Question: I have the suffixes for iPad and iPad retina screen devices defined as -ipad and -ipadhd for my ccFileUtils for my universal app, and I also have all my graphics included in the correct size for iPad and the retina iPad with the correct suffixes... However whenever I run the app in the simulator it shows the standard without suffix images :/ Like so...

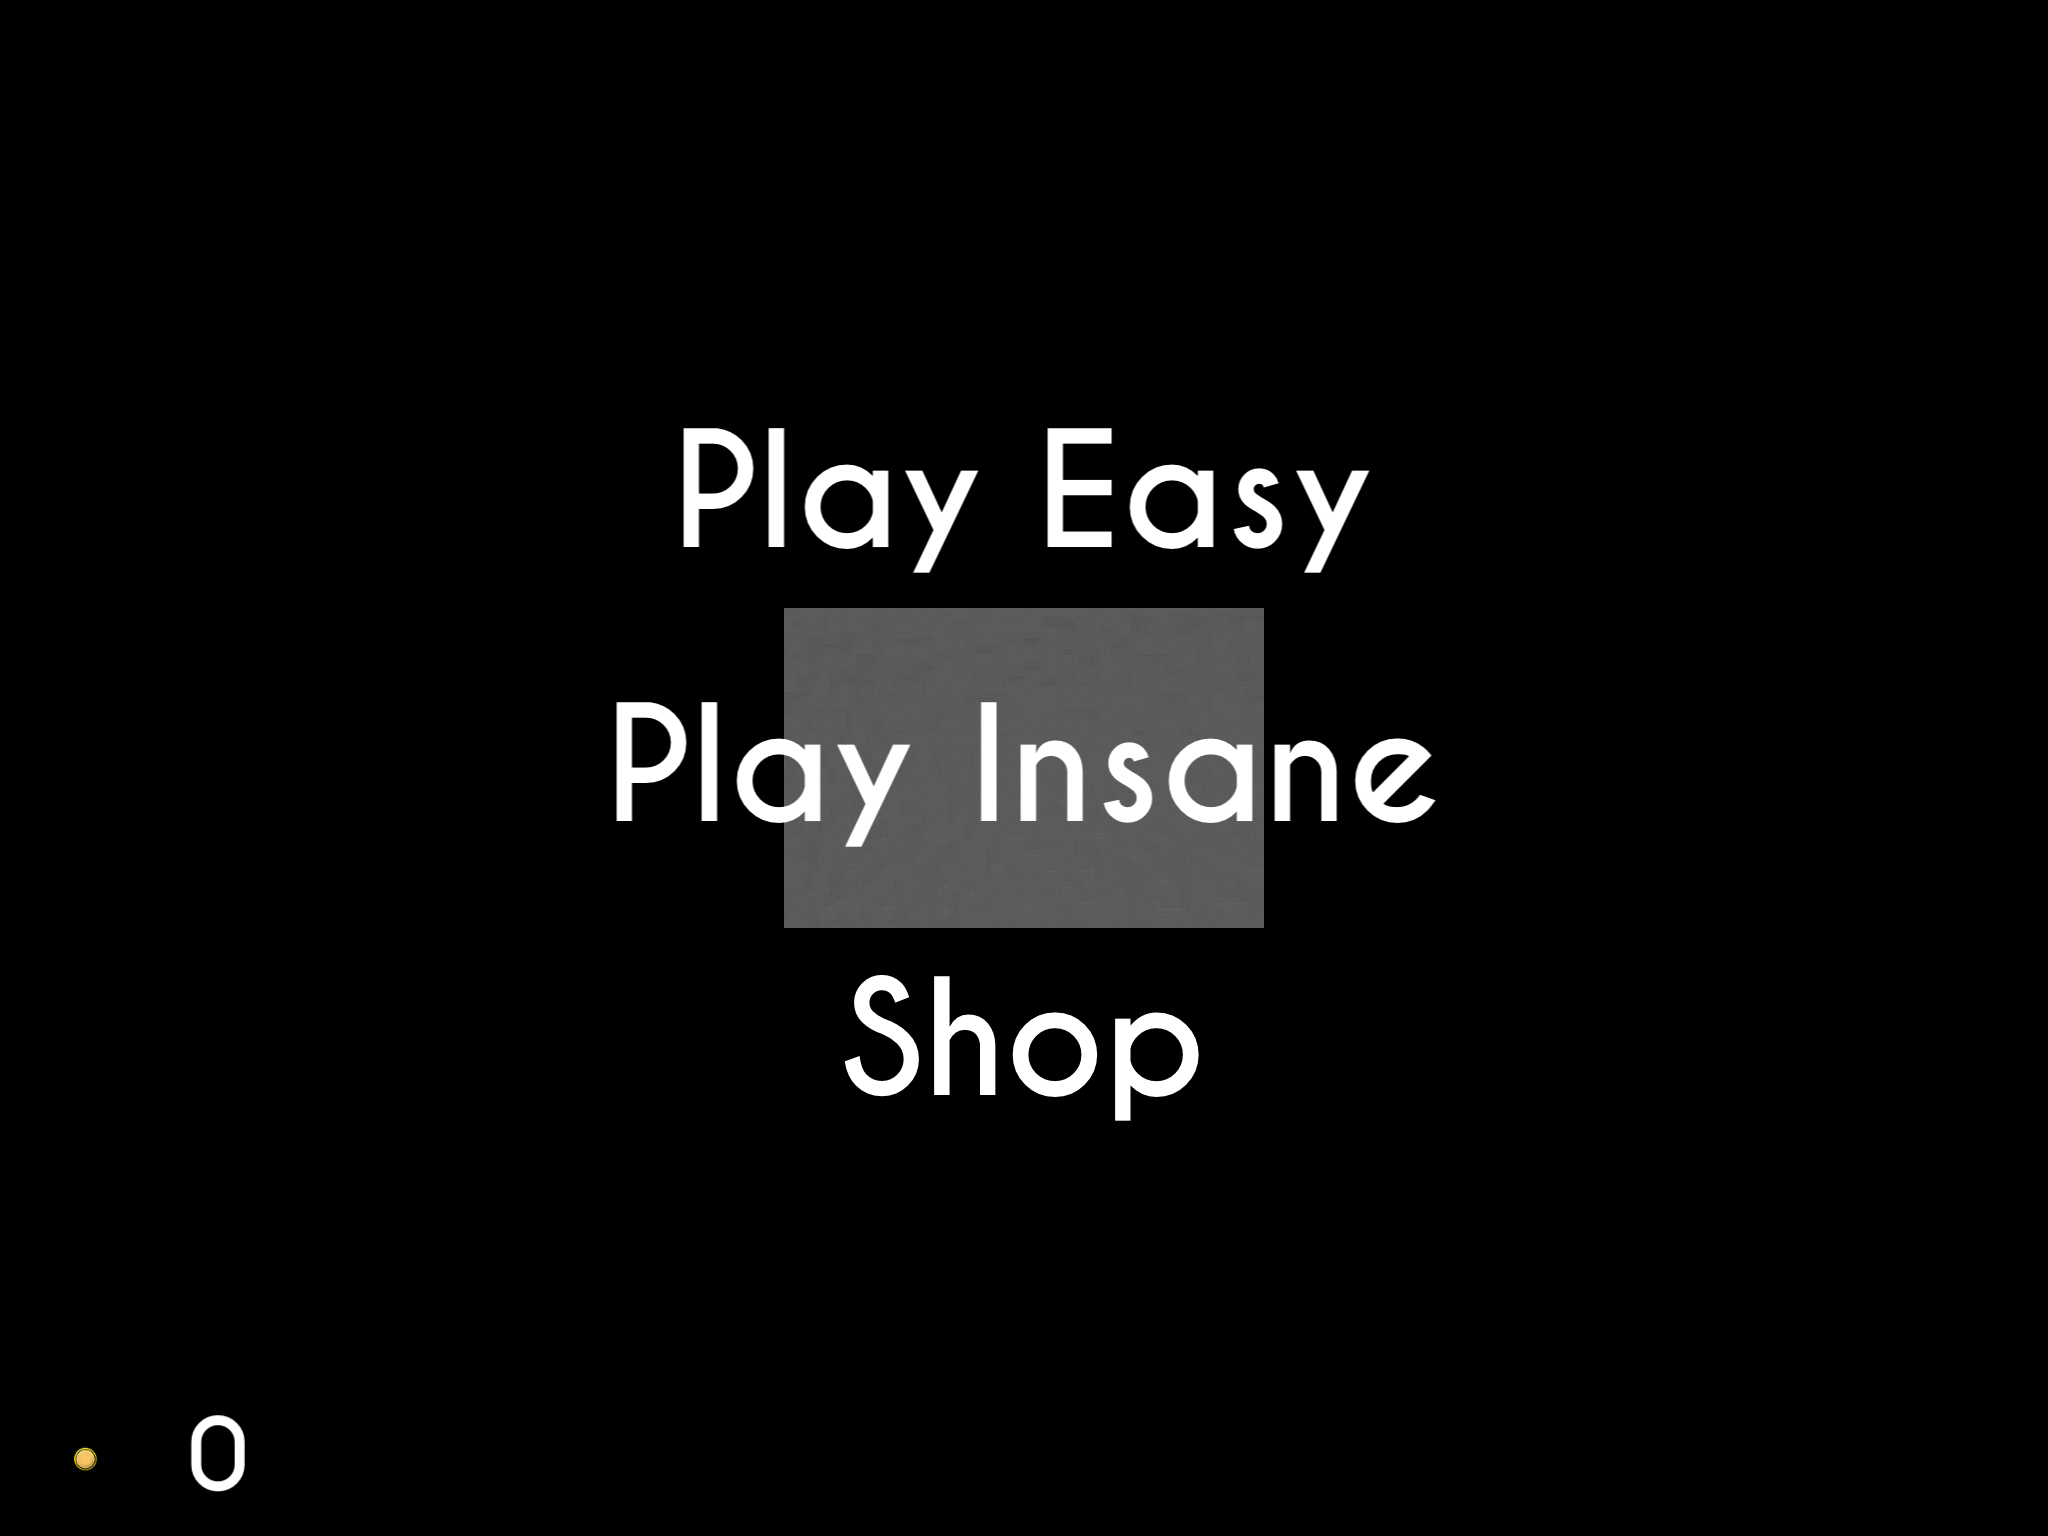
Answer: This was a silly error nothing to do with the coding in the end. I checked the file-type of the image in question (Background-iPadhd.png) and it turned out even though it has the extension .png it was in fact a .psd file. It's possible to accidentally save files with a .png extension but in the .psd format if you write the filename as xxx.png but leave the format as .psd when saving from photoshop.